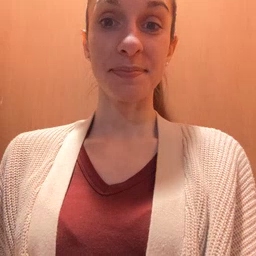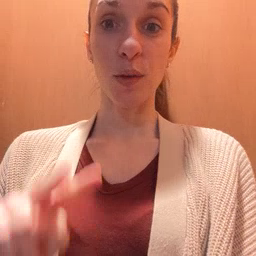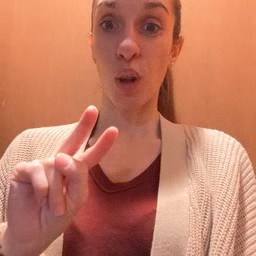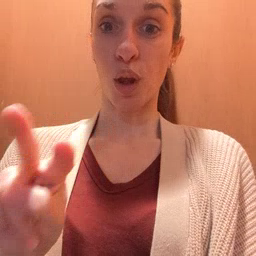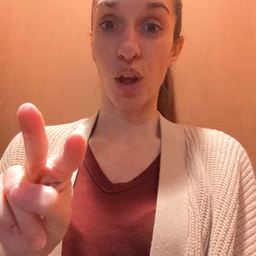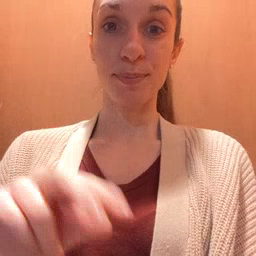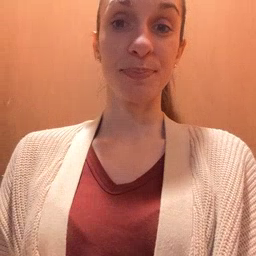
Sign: look